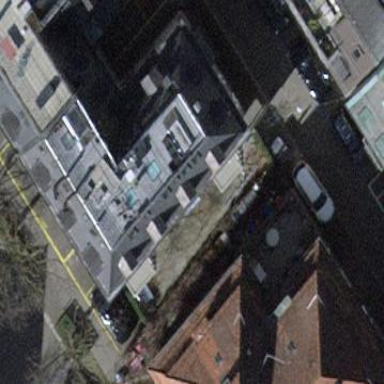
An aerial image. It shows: Image showing building with apartments.